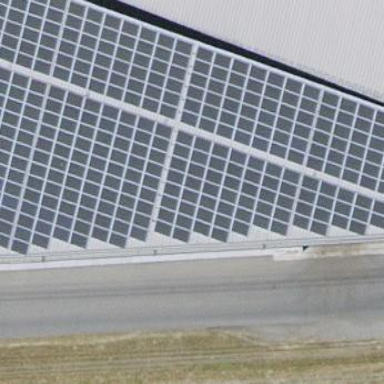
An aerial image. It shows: Solar power generator.